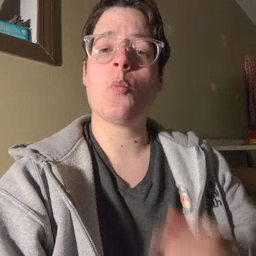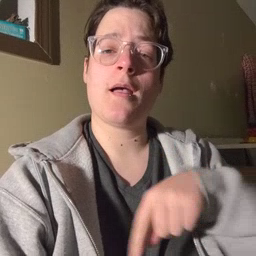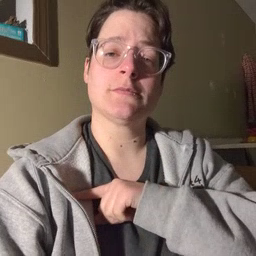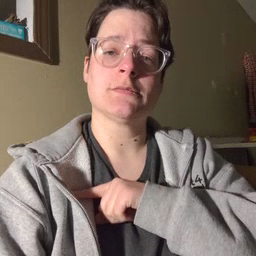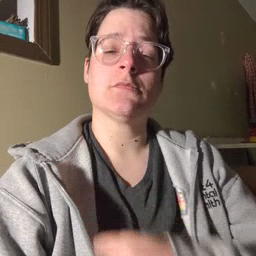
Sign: weus